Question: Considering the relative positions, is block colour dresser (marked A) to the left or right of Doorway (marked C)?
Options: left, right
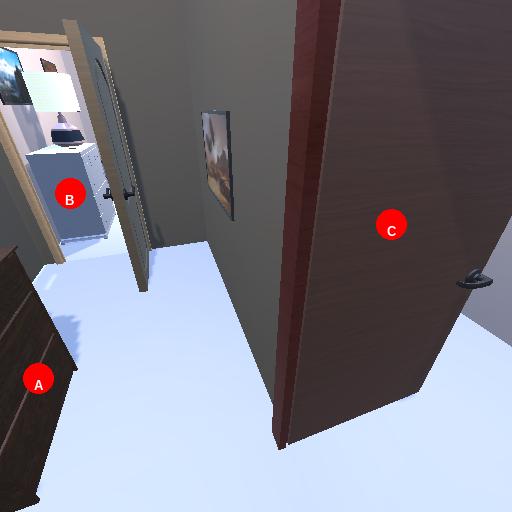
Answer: left